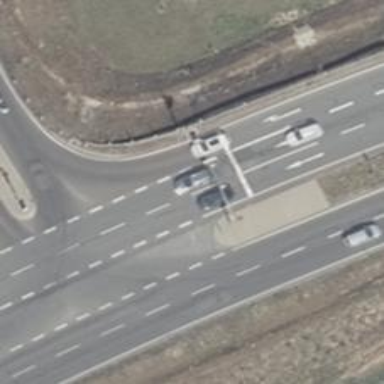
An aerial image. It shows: Road with traffic signals.